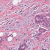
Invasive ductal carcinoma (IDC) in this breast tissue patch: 1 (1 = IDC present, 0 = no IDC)